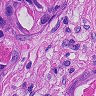
Metastatic tissue present: yes